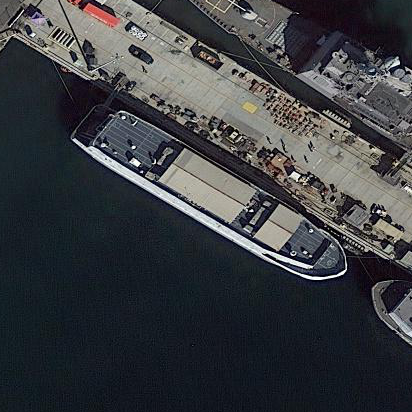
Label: civil